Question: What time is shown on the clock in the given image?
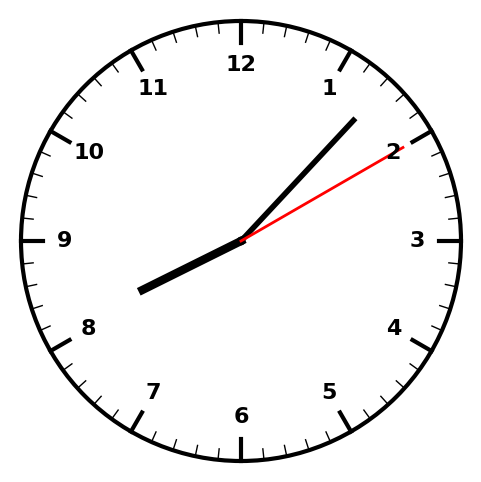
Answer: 08:07:10